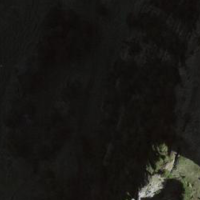
EUNIS habitat code: 32
Species observed at this site:
Silene dioica